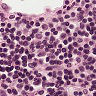
Metastatic tissue present: no